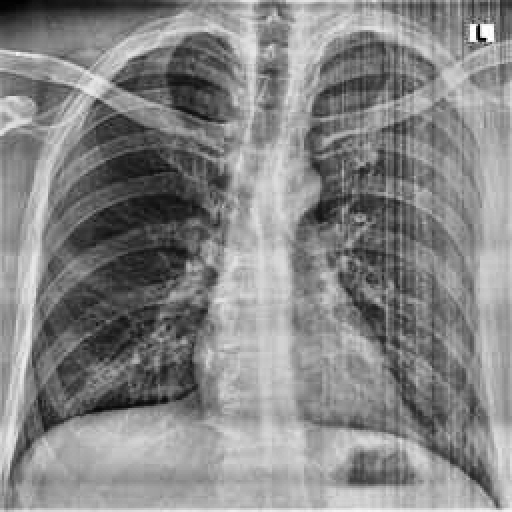
Finding: NORMAL